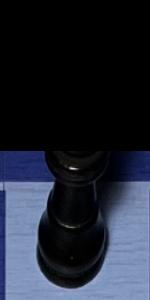
Label: King_Black